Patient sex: M
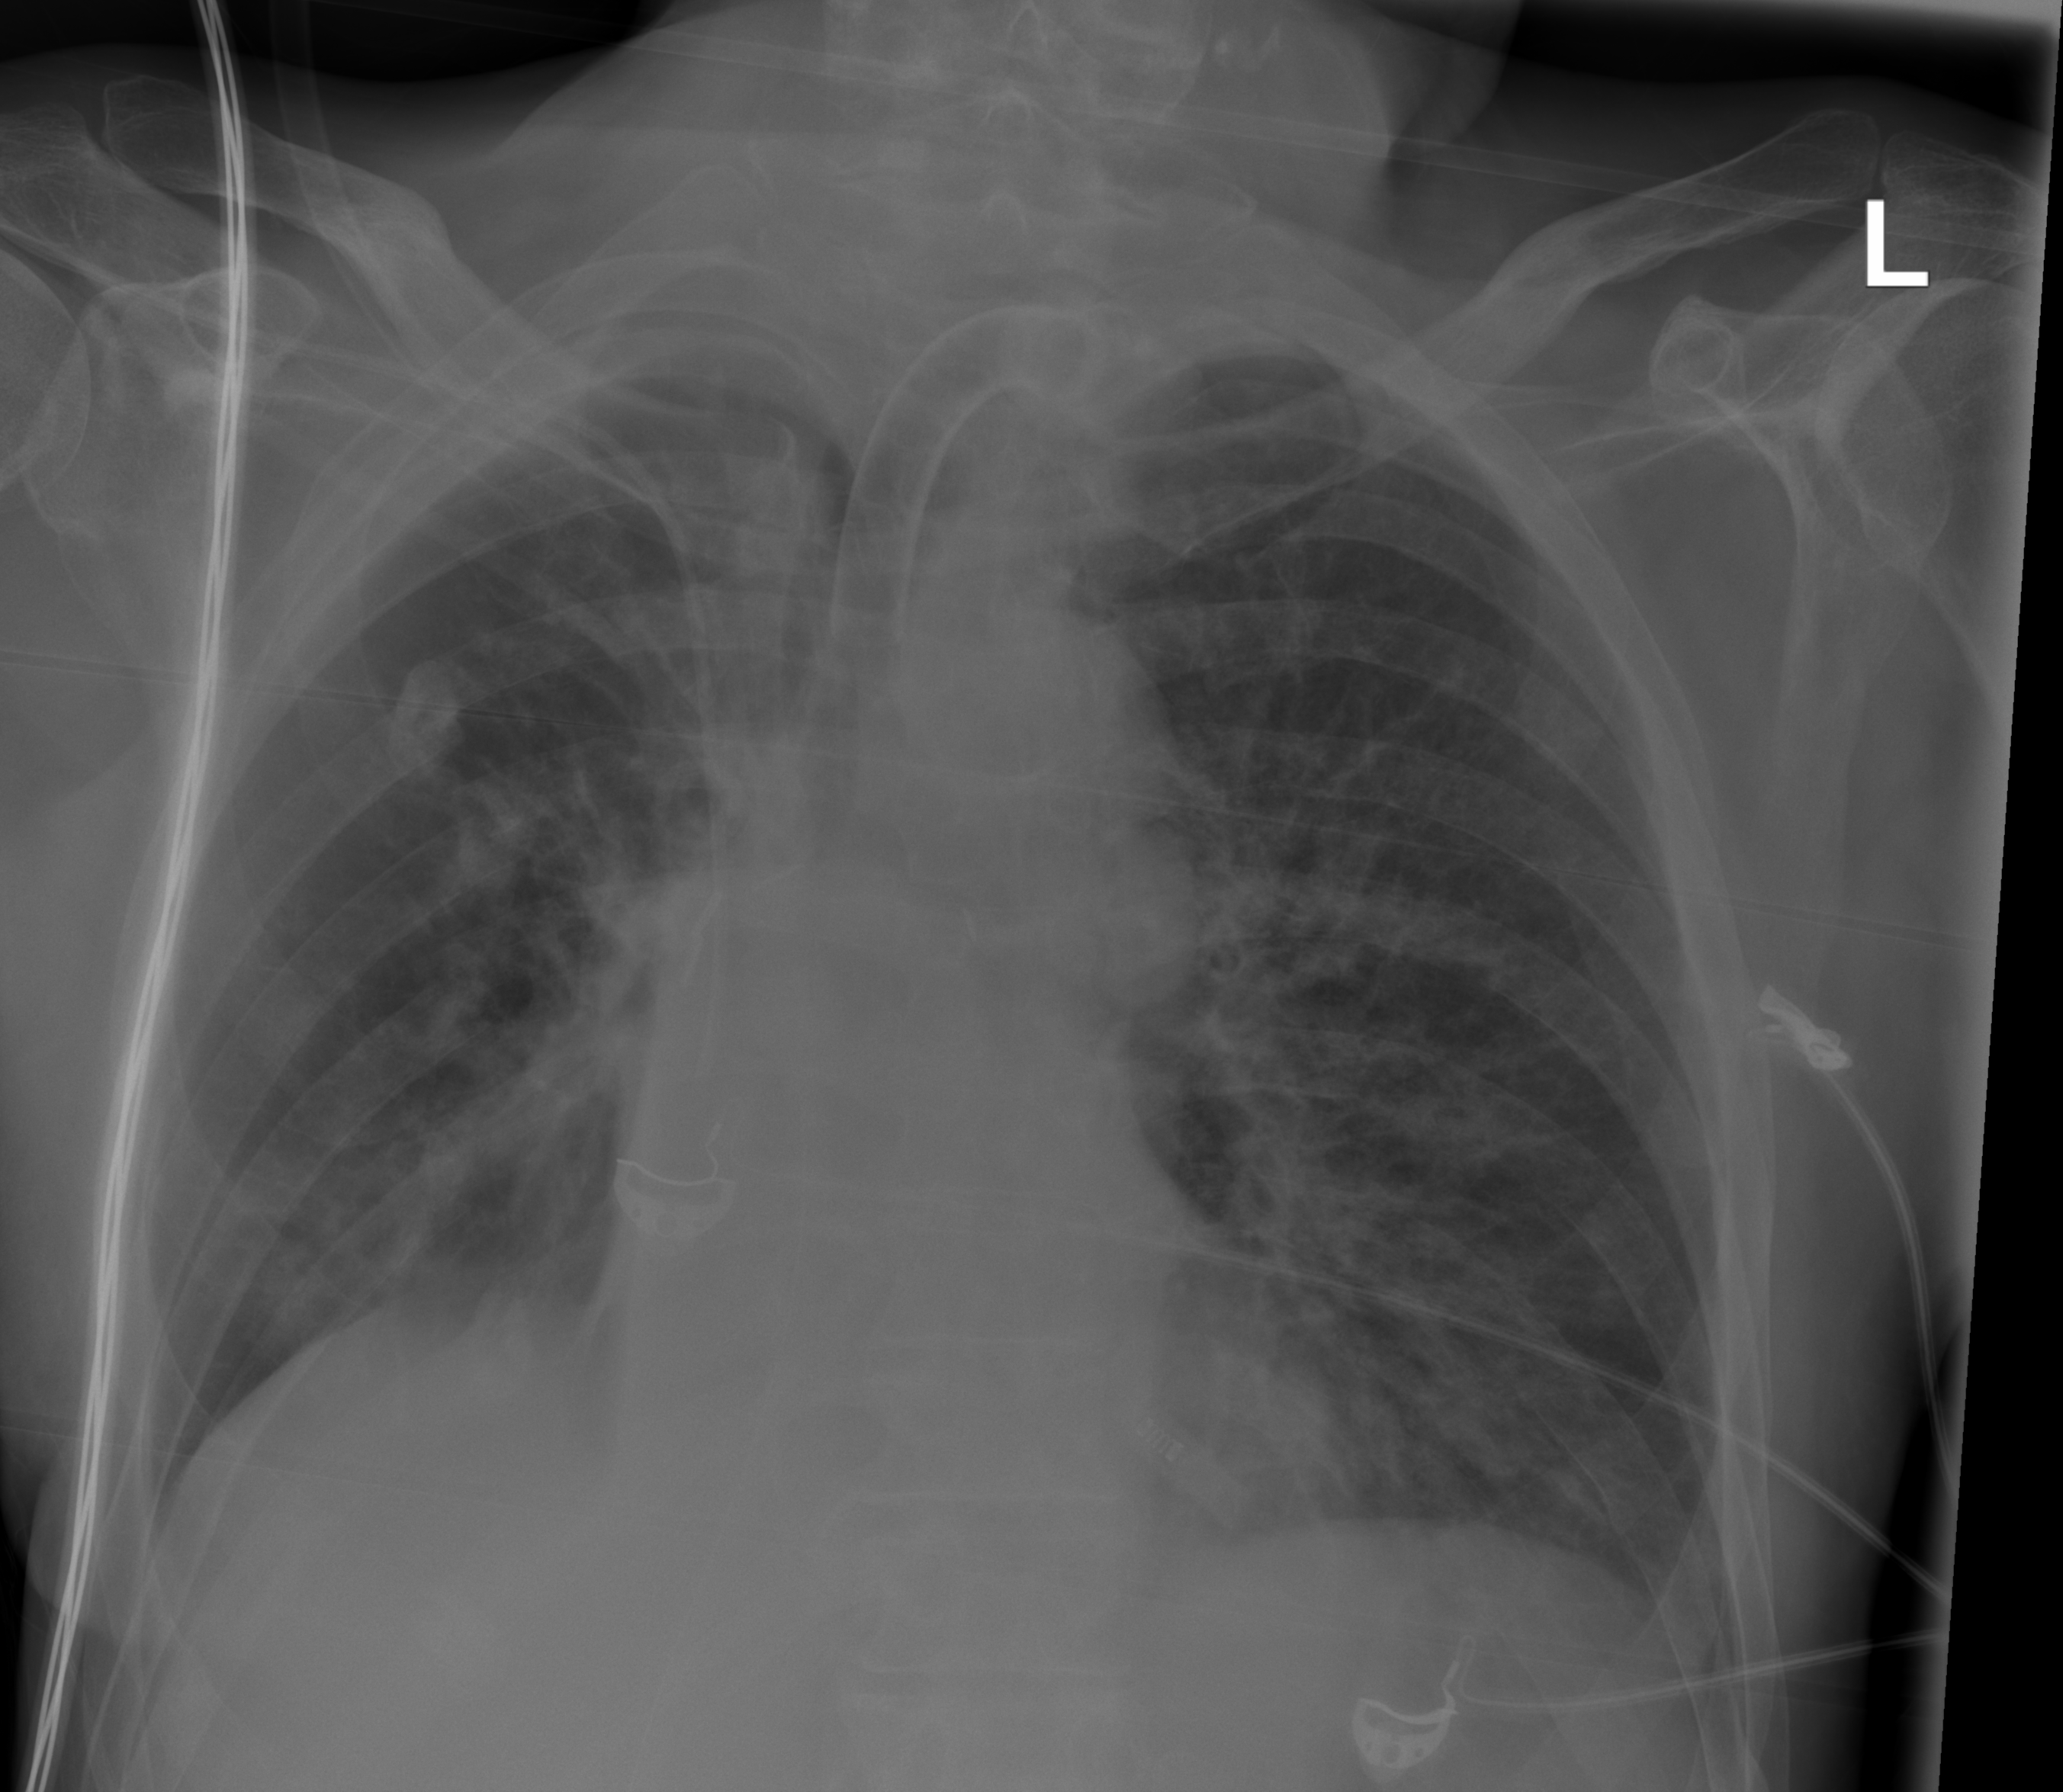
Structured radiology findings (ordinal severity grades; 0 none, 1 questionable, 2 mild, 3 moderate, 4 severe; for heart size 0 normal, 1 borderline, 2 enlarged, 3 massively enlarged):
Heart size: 0
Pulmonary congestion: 0
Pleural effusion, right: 2
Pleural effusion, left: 0
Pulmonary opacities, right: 0
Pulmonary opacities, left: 0
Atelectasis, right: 2
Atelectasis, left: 0